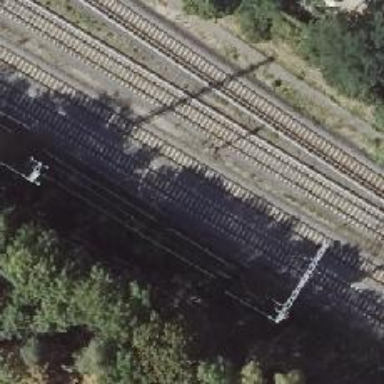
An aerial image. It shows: Railway signal.